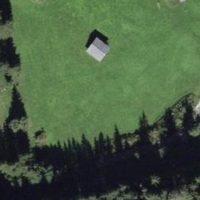
EUNIS habitat code: 23
Species observed at this site:
Tettigonia cantans